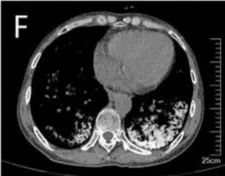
Higher density shadow was still seen on repeat CT before discharge, although the ground-glass shadow was absorbed.
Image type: radiology (ct)